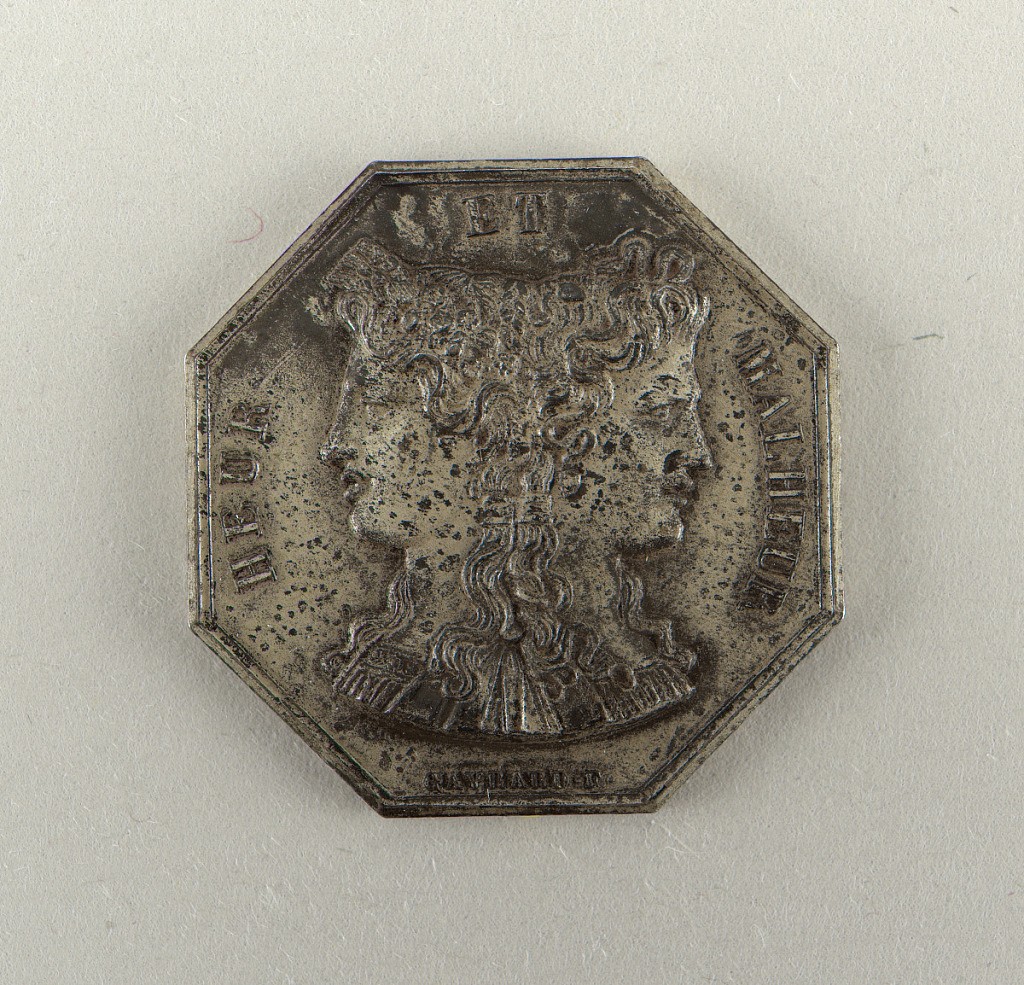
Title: Heur et Malheur (Happiness and Woe)
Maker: Raymond Gayrard, French, 1777 - 1858
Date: early 19th century
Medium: Cast silver
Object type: Token
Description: Octagonal gambling token. Obverse shows the double bust of young Janus. Inscription: HEUR ET MALHEUR (happiness and woe) / GAYRARD-F. Reverse shows Aurora.